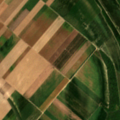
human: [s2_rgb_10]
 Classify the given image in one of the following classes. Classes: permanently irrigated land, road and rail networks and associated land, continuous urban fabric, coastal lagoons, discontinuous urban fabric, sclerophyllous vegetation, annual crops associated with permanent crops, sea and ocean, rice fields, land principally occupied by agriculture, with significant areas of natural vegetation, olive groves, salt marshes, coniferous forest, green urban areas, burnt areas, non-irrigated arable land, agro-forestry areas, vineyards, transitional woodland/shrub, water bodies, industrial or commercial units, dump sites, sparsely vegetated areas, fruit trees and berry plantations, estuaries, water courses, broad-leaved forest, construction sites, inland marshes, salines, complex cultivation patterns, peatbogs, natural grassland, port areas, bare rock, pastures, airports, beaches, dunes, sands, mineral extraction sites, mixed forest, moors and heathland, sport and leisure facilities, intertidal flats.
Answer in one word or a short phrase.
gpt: non-irrigated arable land, transitional woodland/shrub